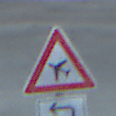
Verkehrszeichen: FlugbetriebRechts
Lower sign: RichtungsangabeDurchPfeile2
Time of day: SunriseSunset
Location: Outdoor (Beach)
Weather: PartlyCloudy
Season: NotSpecified
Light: Natural